Field crop: tomato
Growth stage: 1
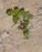
Species: portulaca